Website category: university
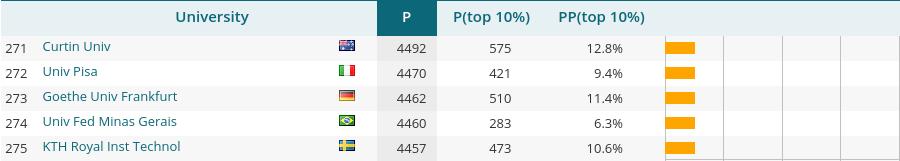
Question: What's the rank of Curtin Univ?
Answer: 271

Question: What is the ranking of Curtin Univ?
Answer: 271

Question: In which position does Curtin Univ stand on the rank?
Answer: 271

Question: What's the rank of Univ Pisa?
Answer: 272

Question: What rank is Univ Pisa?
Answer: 272

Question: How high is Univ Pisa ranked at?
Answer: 272

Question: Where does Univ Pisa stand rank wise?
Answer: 272

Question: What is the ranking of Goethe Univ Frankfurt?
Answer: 273

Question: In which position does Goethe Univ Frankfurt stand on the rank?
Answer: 273

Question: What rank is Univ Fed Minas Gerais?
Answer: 274

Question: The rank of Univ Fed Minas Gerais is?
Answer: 274

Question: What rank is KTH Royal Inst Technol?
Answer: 275

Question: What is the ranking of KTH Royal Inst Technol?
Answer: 275

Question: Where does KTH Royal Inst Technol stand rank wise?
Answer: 275

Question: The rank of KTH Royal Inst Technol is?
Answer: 275

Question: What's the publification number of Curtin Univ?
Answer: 4492

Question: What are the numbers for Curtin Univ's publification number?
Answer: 4492

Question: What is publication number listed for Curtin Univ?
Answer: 4492

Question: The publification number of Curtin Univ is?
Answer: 4492

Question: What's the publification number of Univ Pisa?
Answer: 4470

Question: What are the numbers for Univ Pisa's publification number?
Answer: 4470

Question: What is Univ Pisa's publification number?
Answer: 4470

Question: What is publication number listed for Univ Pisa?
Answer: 4470

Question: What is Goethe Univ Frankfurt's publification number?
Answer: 4462

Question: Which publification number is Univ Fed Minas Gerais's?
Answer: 4460

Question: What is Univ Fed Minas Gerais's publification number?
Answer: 4460

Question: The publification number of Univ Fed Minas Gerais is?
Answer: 4460

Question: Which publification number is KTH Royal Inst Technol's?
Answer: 4457

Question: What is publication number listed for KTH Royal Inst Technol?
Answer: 4457

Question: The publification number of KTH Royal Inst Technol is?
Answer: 4457

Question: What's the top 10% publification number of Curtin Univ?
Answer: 575

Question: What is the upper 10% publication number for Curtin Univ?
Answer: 575

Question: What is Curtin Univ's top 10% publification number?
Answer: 575

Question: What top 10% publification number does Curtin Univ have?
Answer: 575

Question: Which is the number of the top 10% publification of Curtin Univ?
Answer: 575

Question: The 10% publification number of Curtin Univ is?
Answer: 575

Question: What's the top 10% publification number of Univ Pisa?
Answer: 421

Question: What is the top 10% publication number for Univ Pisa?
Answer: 421

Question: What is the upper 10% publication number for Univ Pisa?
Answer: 421

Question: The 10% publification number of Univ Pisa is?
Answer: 421

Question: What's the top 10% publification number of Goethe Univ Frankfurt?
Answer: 510

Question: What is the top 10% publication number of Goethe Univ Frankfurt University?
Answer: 510

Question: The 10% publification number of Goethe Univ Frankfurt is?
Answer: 510

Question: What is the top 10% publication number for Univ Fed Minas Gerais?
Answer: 283

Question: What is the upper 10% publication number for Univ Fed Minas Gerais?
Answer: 283

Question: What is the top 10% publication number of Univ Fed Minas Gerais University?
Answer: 283

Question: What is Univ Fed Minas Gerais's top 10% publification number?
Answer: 283

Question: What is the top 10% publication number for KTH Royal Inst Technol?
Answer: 473

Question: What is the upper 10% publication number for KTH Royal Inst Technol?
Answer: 473

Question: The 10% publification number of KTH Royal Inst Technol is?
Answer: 473

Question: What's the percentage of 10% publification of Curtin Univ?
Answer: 12.8%

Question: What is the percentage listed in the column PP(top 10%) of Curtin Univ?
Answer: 12.8%

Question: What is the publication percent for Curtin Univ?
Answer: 12.8%

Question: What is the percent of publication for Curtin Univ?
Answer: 12.8%

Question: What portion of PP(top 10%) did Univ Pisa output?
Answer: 9.4%

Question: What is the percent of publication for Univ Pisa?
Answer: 9.4%

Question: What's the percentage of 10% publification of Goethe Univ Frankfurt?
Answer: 11.4%

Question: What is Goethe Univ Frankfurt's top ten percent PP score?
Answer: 11.4%

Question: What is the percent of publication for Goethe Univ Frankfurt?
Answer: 11.4%

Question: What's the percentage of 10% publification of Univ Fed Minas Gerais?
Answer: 6.3%

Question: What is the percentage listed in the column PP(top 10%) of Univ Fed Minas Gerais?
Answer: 6.3%

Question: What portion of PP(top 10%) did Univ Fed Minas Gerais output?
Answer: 6.3%

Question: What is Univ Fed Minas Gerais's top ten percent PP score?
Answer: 6.3%

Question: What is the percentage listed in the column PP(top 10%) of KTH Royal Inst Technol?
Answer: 10.6%